The image is an STFT spectrogram (time versus frequency) of a rolling-element bearing's vibration signal. Determine the bearing's health state. Answer with exactly one of: normal, inner_race, outer_race, ball.
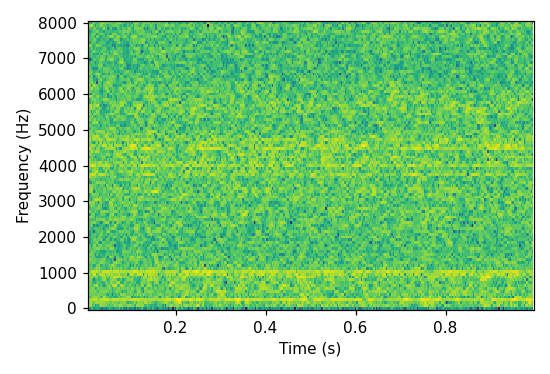
Answer: outer_race